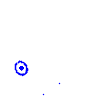
Particle: proton